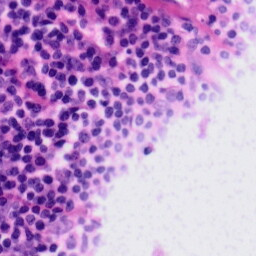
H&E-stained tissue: Tonsil